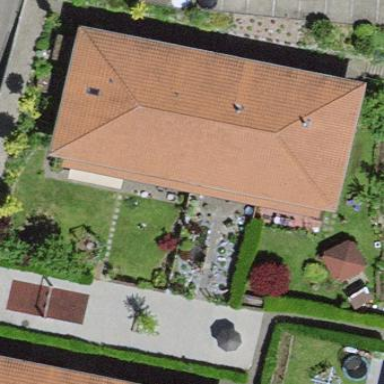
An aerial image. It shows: Apartment building with hipped roof.